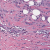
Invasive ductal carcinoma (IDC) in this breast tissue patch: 1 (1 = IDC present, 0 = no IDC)